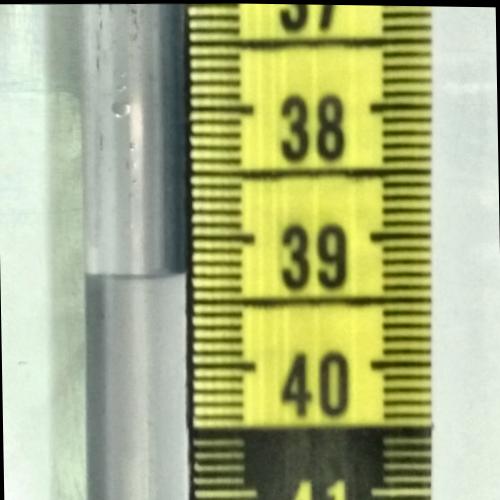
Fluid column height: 39.3 cm